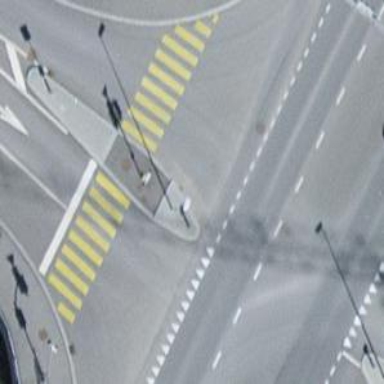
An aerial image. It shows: Crossing with traffic signals and zebra marking on the road. There is island at the crossing.